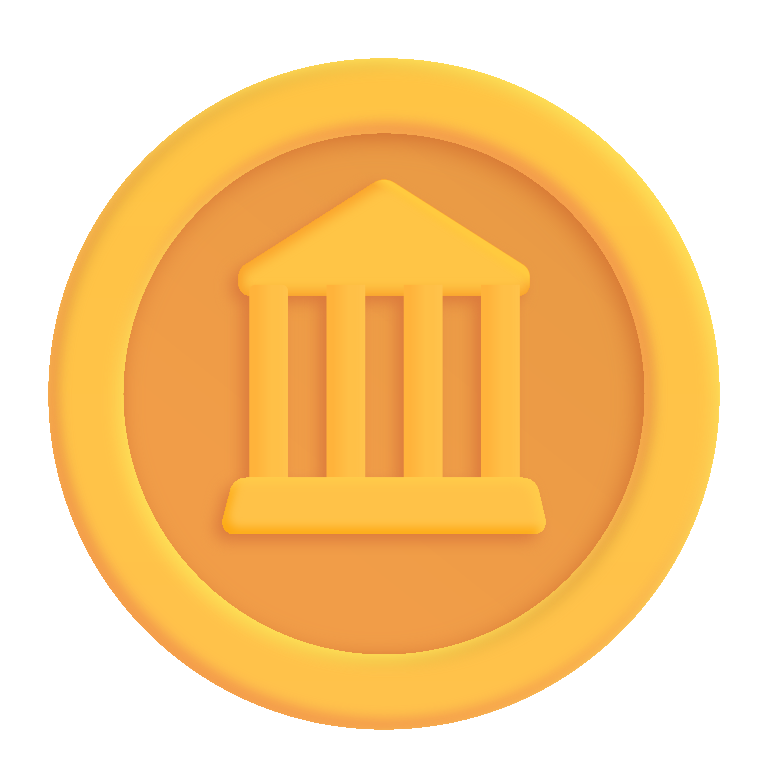
coin color